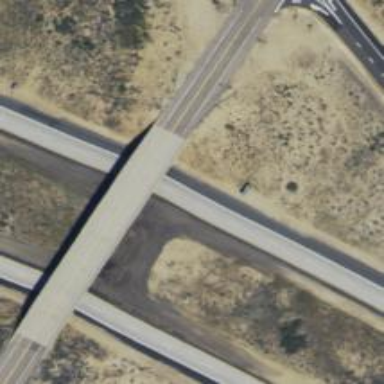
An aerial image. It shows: Primary highway.